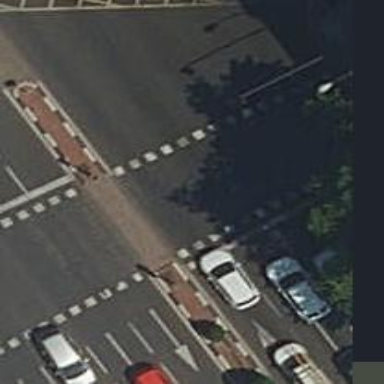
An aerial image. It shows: Zebra crossing on the road.